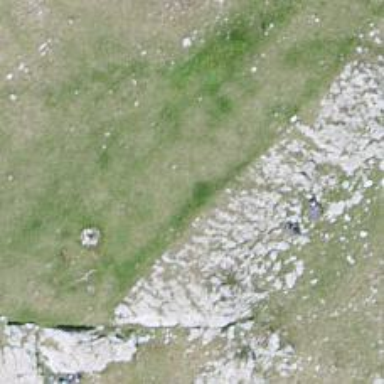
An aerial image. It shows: Cliff in nature.